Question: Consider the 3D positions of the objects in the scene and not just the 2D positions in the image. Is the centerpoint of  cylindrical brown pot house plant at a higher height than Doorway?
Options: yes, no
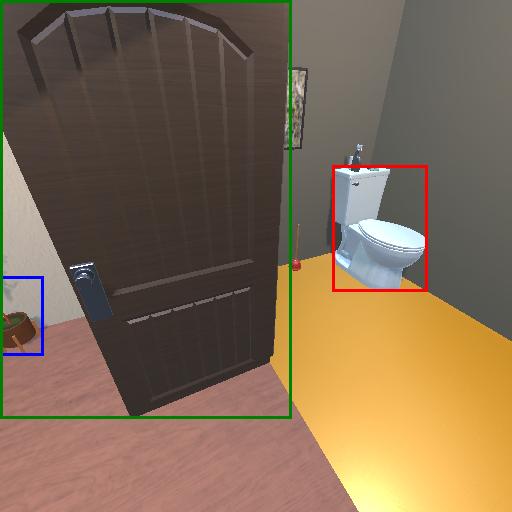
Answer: yes